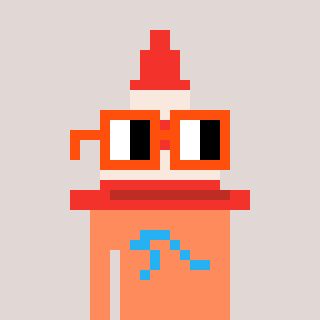
a pixel art character with square orange glasses, a cone-shaped head and a peachy-colored body on a warm background